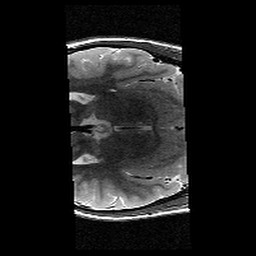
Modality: T2w
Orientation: axial
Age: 12
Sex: female
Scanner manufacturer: siemens
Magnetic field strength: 3 T
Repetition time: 9.23 s
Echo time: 0.067 s